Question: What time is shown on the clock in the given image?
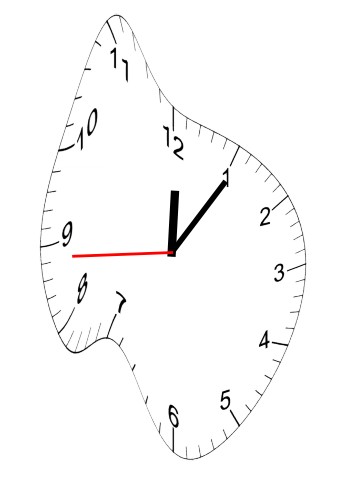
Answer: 12:05:44